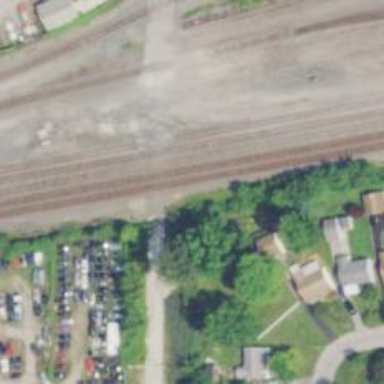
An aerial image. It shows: Abandoned railway.